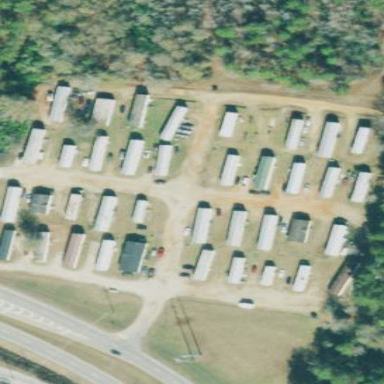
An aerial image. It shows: Residential area designated as trailer park.